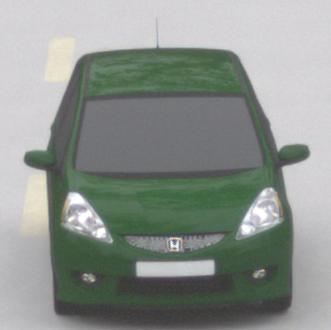
Make: Honda
Model: Jazz 1.2
Detailed model: Jazz (III) (11/08 - 04/11)
Model produced from: 2008/11
Model produced until: 2010/10
Doors: 5
Color: green
Road condition: dry road
Daytime: midday
Contrast: low contrast